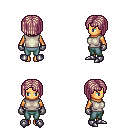
a pixel art fantasy rpg character, female body template, human, tanned skin, white sleeveless shirt, teal pants, white blonde pageboy hairstyle, metal gloves, metal boots, four views (front, back, left, right), 2x2 character sprite sheet, small pixel art, hard edges, no anti-aliasing